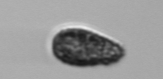
Label: Pseudochattonella_farcimen